【题型】填空题　【知识点】立体几何　【难度】easy
(2023·杨浦区校级开学) 如图，正方形 $ABCD$ 中，$E$，$F$ 分别是 $BC$，$CD$ 的中点，沿 $AE$，$EF$，$AF$ 把这个正方形折成一个四面体，使 $B$，$C$，$D$ 三点重合，重合后的点记为 $G$．若四面体 $A-EFG$ 外接球的表面积为 $\frac{\pi}{4}$，则正方形 $ABCD$ 的边长为 $\underline{\frac{\sqrt{6}}{6}}$．

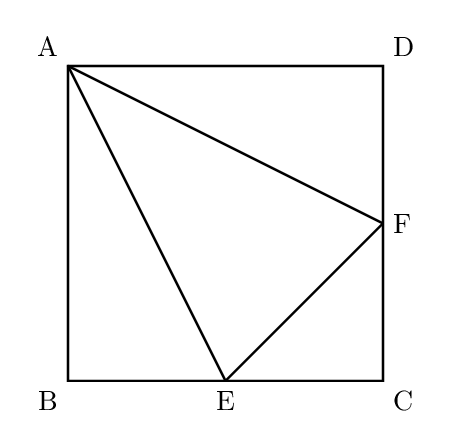
【解答】
【分析】画出折叠后的四面体图形，利用等积法求出四面体内切球半径，再求内接球的表面积．

【解答】解：依题意，折叠后的四面体如图 1 所示：

设正方形边长为 $a$，外接球半径为 $R$，则 $4\pi R^2 = \frac{\pi}{4}$，解得 $R^2 = \frac{1}{16}$；

则四面体 $A-EFG$ 中，$AG \perp$ 底面 $EFG$，且 $EG \perp FG$，$AG = a$，$EG = FG = \frac{a}{2}$，

把四面体补充成长方体，如图 2 所示：

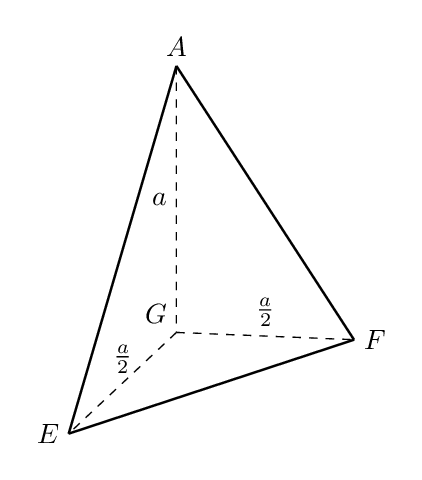
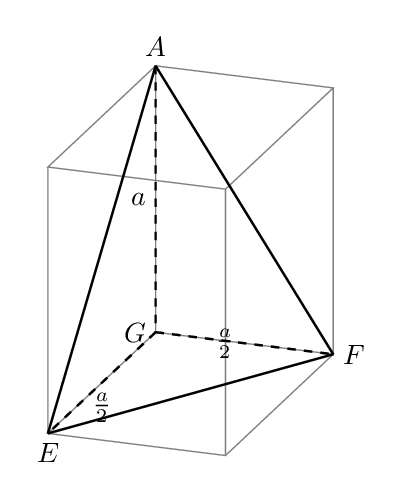